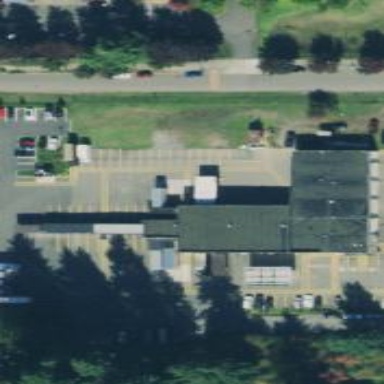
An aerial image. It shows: Post depot building.